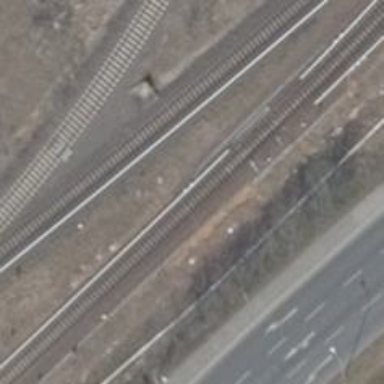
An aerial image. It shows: Light rail electrified railway.